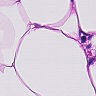
Metastatic tissue present: no